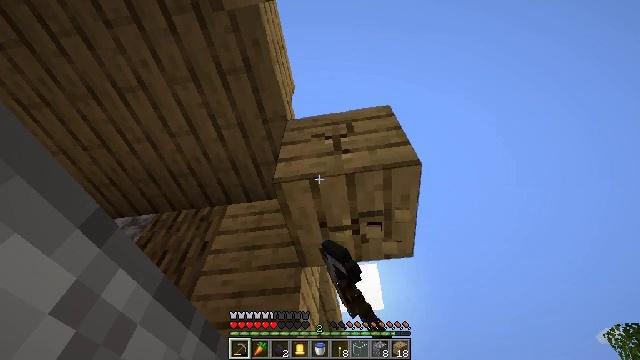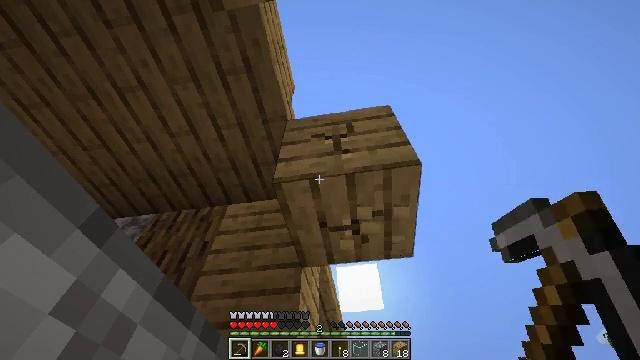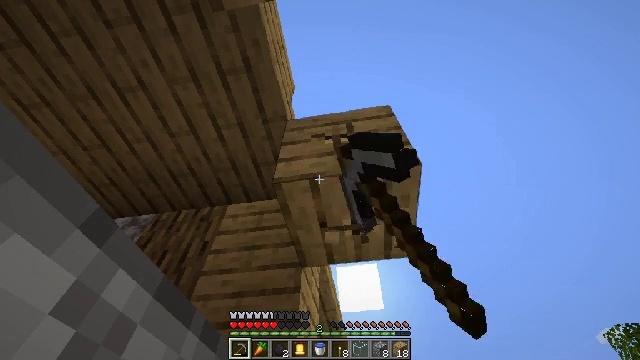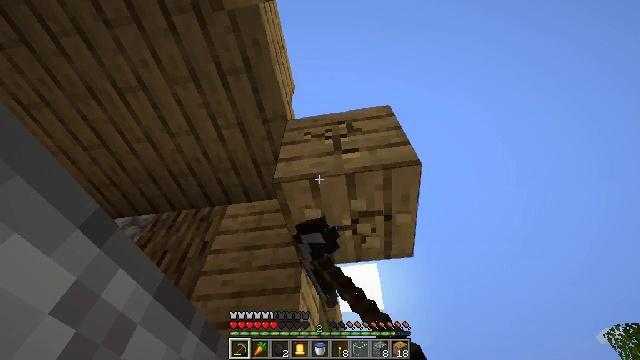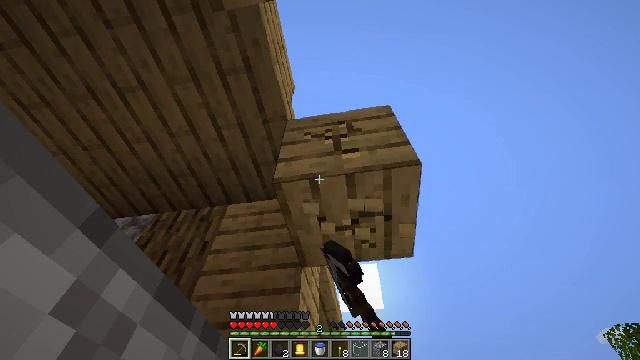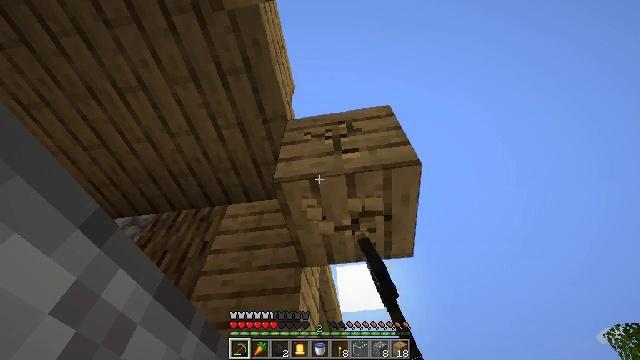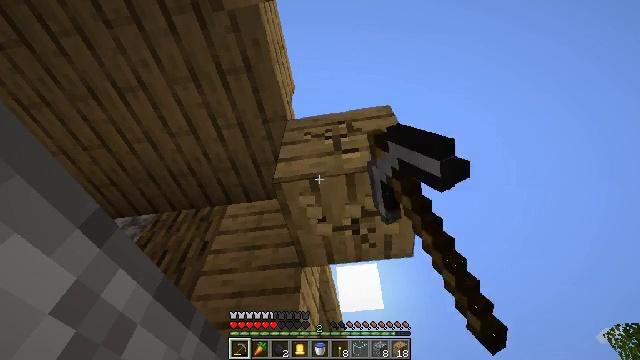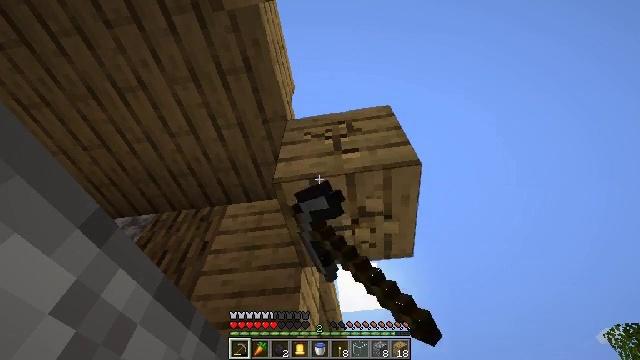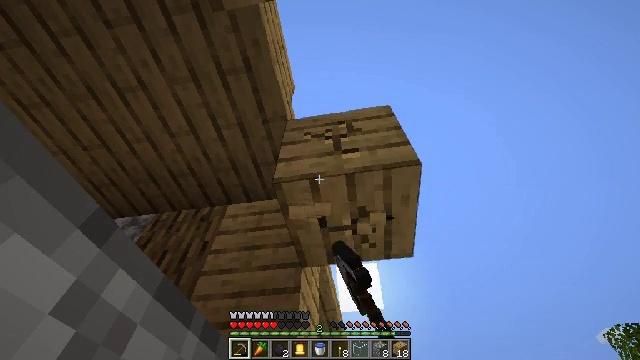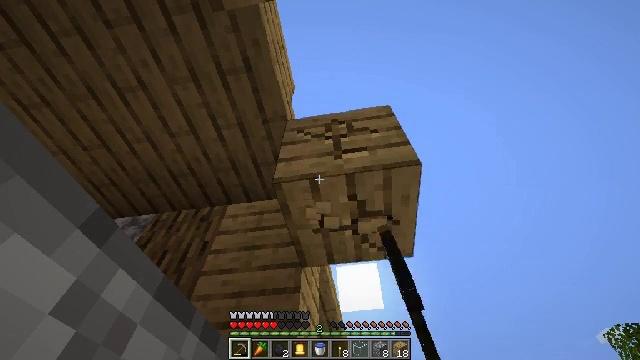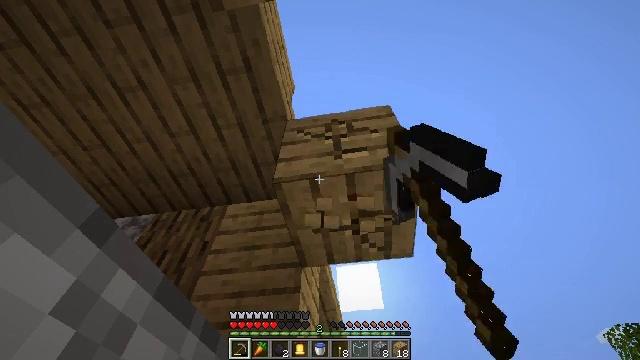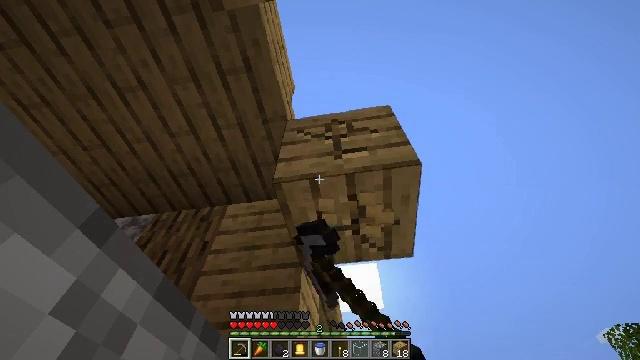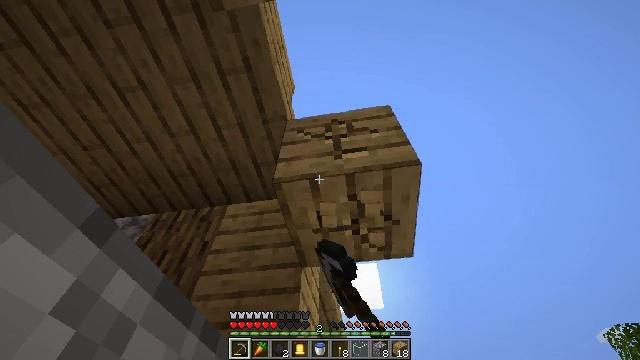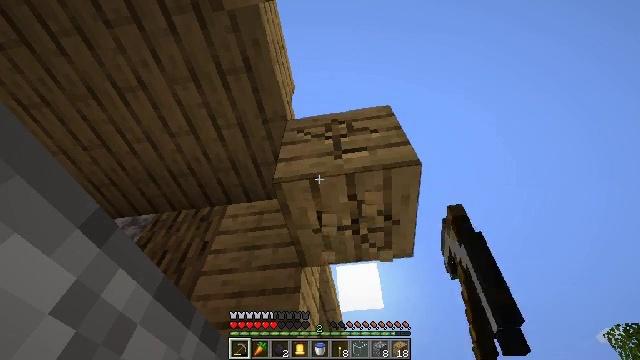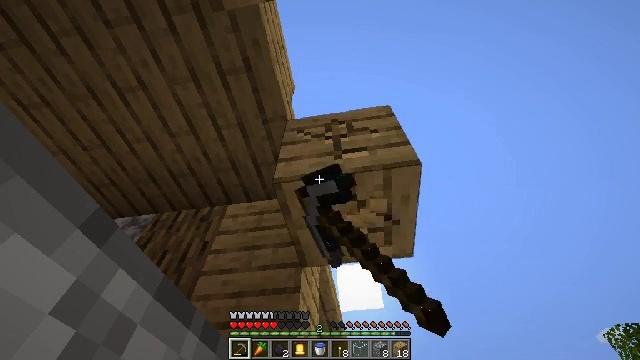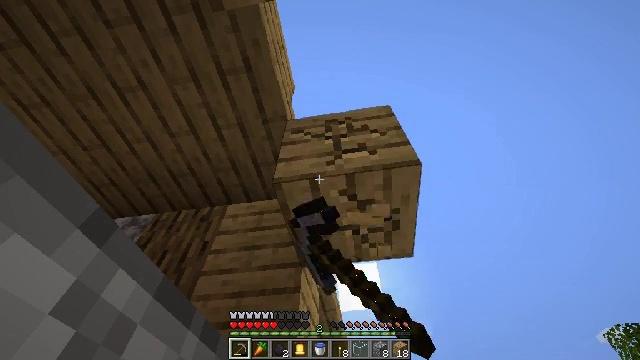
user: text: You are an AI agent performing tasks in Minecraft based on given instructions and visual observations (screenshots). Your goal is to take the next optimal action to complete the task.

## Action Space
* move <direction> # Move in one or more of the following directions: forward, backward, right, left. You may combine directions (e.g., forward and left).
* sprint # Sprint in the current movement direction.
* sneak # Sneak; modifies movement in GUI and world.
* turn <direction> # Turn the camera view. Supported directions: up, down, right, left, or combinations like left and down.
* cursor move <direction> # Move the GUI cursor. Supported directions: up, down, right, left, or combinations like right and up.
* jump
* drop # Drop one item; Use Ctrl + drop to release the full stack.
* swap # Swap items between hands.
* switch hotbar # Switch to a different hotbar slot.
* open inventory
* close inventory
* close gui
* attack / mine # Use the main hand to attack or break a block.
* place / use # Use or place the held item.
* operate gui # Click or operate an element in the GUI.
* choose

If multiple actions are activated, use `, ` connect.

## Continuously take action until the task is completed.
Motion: motion action
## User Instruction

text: Retrieve oak planks from the wooden block.
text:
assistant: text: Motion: attack / mine
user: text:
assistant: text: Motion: attack / mine
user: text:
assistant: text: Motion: attack / mine
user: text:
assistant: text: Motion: attack / mine
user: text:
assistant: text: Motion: attack / mine
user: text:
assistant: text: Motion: attack / mine
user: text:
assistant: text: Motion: attack / mine
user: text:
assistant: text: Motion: attack / mine
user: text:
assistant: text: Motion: attack / mine
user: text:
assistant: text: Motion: attack / mine
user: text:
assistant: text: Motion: attack / mine
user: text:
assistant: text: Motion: attack / mine
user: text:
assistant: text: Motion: attack / mine
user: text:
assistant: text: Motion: attack / mine
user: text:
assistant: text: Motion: attack / mine
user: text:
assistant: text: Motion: attack / mine
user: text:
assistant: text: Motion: attack / mine
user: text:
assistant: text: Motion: attack / mine
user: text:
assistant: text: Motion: attack / mine
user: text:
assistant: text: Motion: attack / mine
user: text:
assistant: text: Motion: attack / mine
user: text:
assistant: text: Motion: attack / mine
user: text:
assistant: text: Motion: attack / mine
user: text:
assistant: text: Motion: attack / mine
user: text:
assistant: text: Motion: attack / mine
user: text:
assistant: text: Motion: attack / mine
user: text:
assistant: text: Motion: attack / mine
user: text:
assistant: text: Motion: attack / mine
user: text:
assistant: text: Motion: attack / mine
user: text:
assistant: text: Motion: attack / mine